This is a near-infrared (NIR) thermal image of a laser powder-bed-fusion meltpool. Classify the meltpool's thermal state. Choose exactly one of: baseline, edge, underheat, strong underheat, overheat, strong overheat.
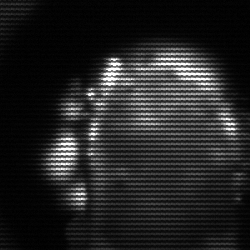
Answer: baseline